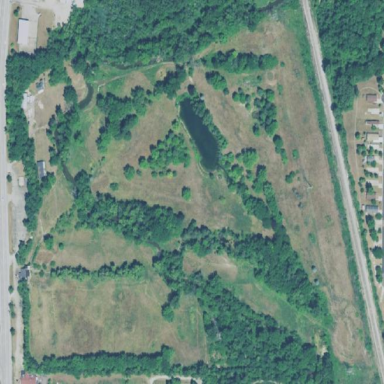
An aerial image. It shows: Golf course surrounded by greenery.